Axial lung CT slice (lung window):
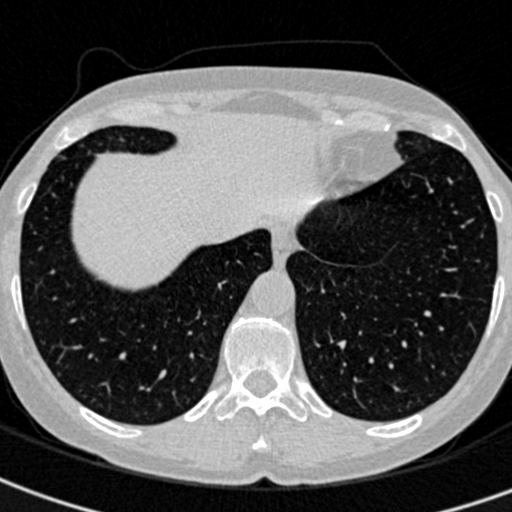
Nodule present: no